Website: macys
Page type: customer-info-address
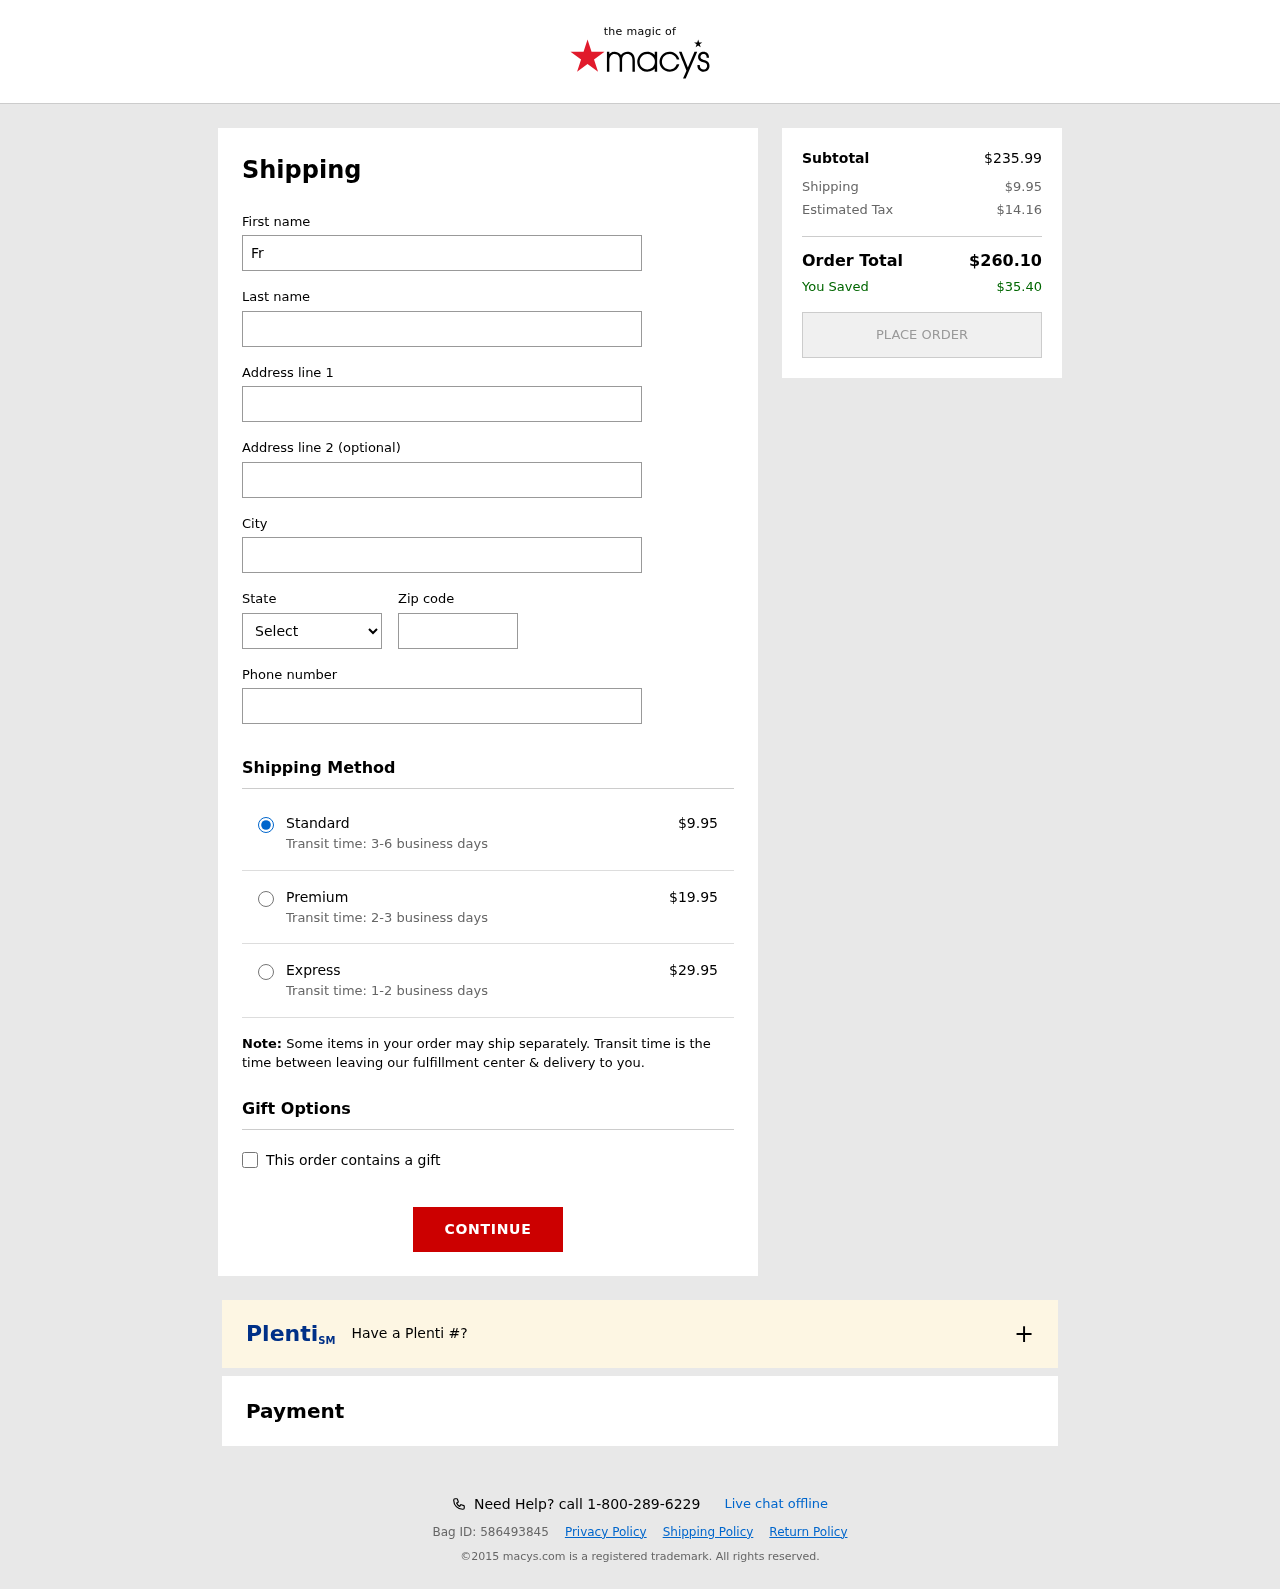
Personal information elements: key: PII_CITY
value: Philipberg
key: PII_FIRSTNAME
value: Frank
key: PII_LASTNAME
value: Freeman
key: PII_PHONE
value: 8392628323
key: PII_POSTCODE
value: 72701
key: PII_STATE_ABBR
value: NV
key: PII_STREET
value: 37086 Brittany Village Suite 908
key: PII_STREET2
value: Suite 179
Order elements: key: ORDER_SHIPPING_COST
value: $9.95
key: ORDER_SHIPPING_COST_PREMIUM
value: $19.95
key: ORDER_SHIPPING_COST_EXPRESS
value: $29.95
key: ORDER_SUBTOTAL
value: $235.99
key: ORDER_TAX
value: $14.16
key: ORDER_TOTAL
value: $260.10
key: ORDER_SAVINGS
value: $35.40